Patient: sex F, age 29
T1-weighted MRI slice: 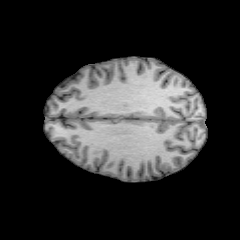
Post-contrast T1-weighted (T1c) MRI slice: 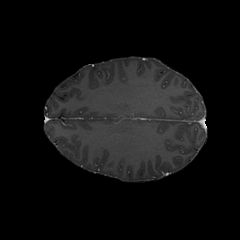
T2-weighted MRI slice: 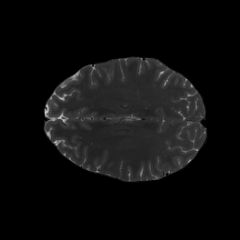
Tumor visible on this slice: no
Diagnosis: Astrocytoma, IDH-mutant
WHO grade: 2